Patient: sex F, age 55
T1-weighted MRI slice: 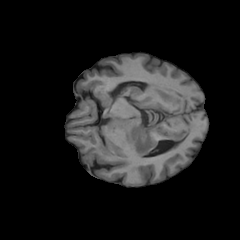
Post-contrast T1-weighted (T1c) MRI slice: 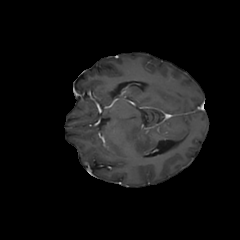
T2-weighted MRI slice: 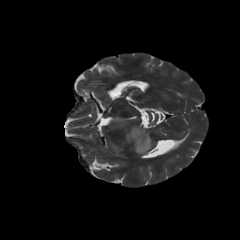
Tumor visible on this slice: yes
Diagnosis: Glioblastoma, IDH-wildtype
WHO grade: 4